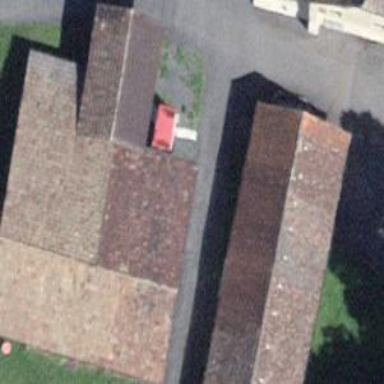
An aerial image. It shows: Industrial building.